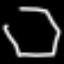
Label: octagon